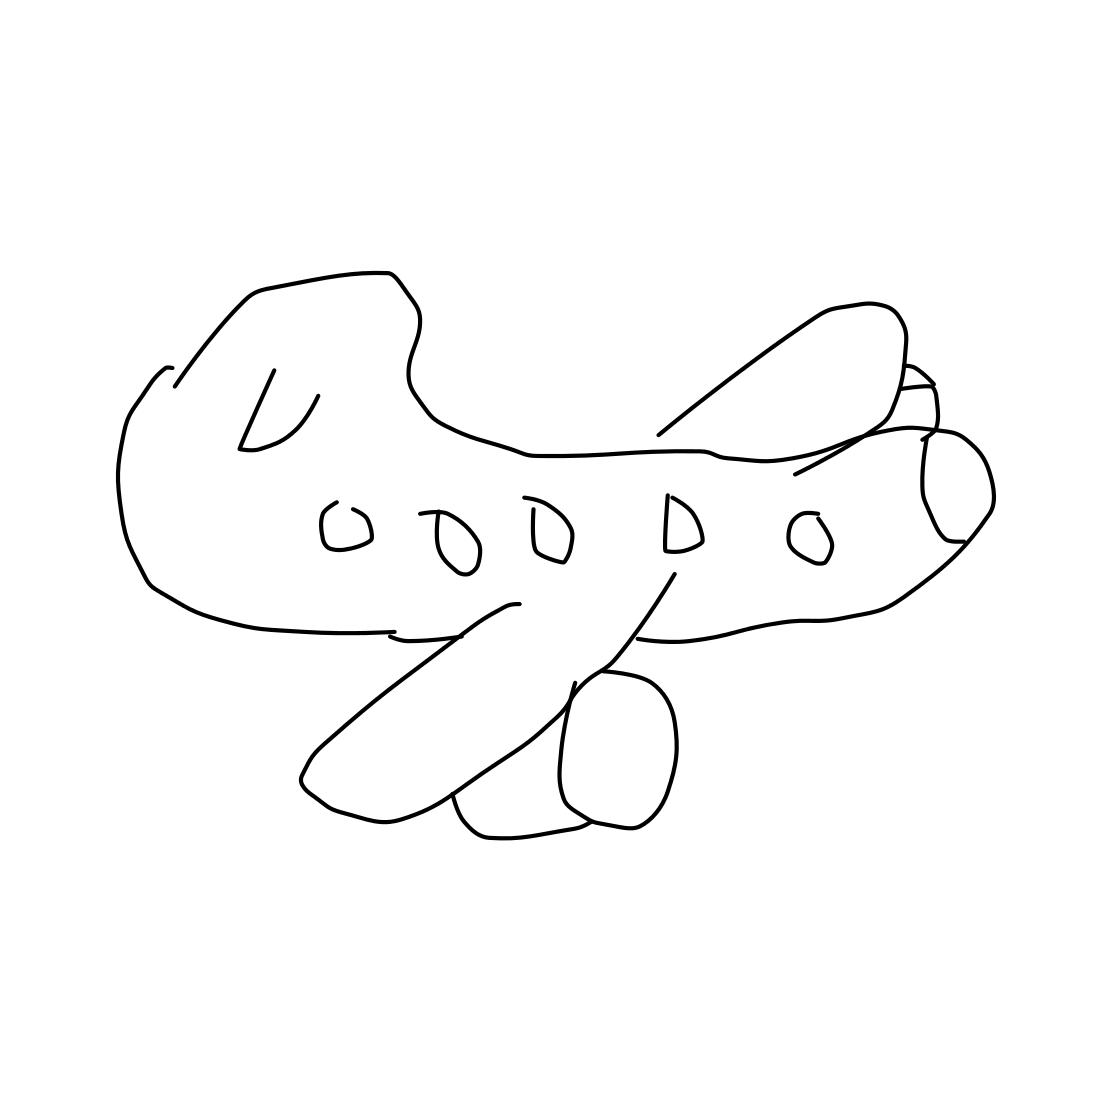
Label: airplane